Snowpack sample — Rabbit Ears Pass, Jackson County, Colorado, USA (12/17/25, 1:08 PM MST)
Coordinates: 40.387, -106.625
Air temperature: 34 °F
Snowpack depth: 46 cm
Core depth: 30 cm
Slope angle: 6°, slope face: 165°
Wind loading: medium
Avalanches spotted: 0
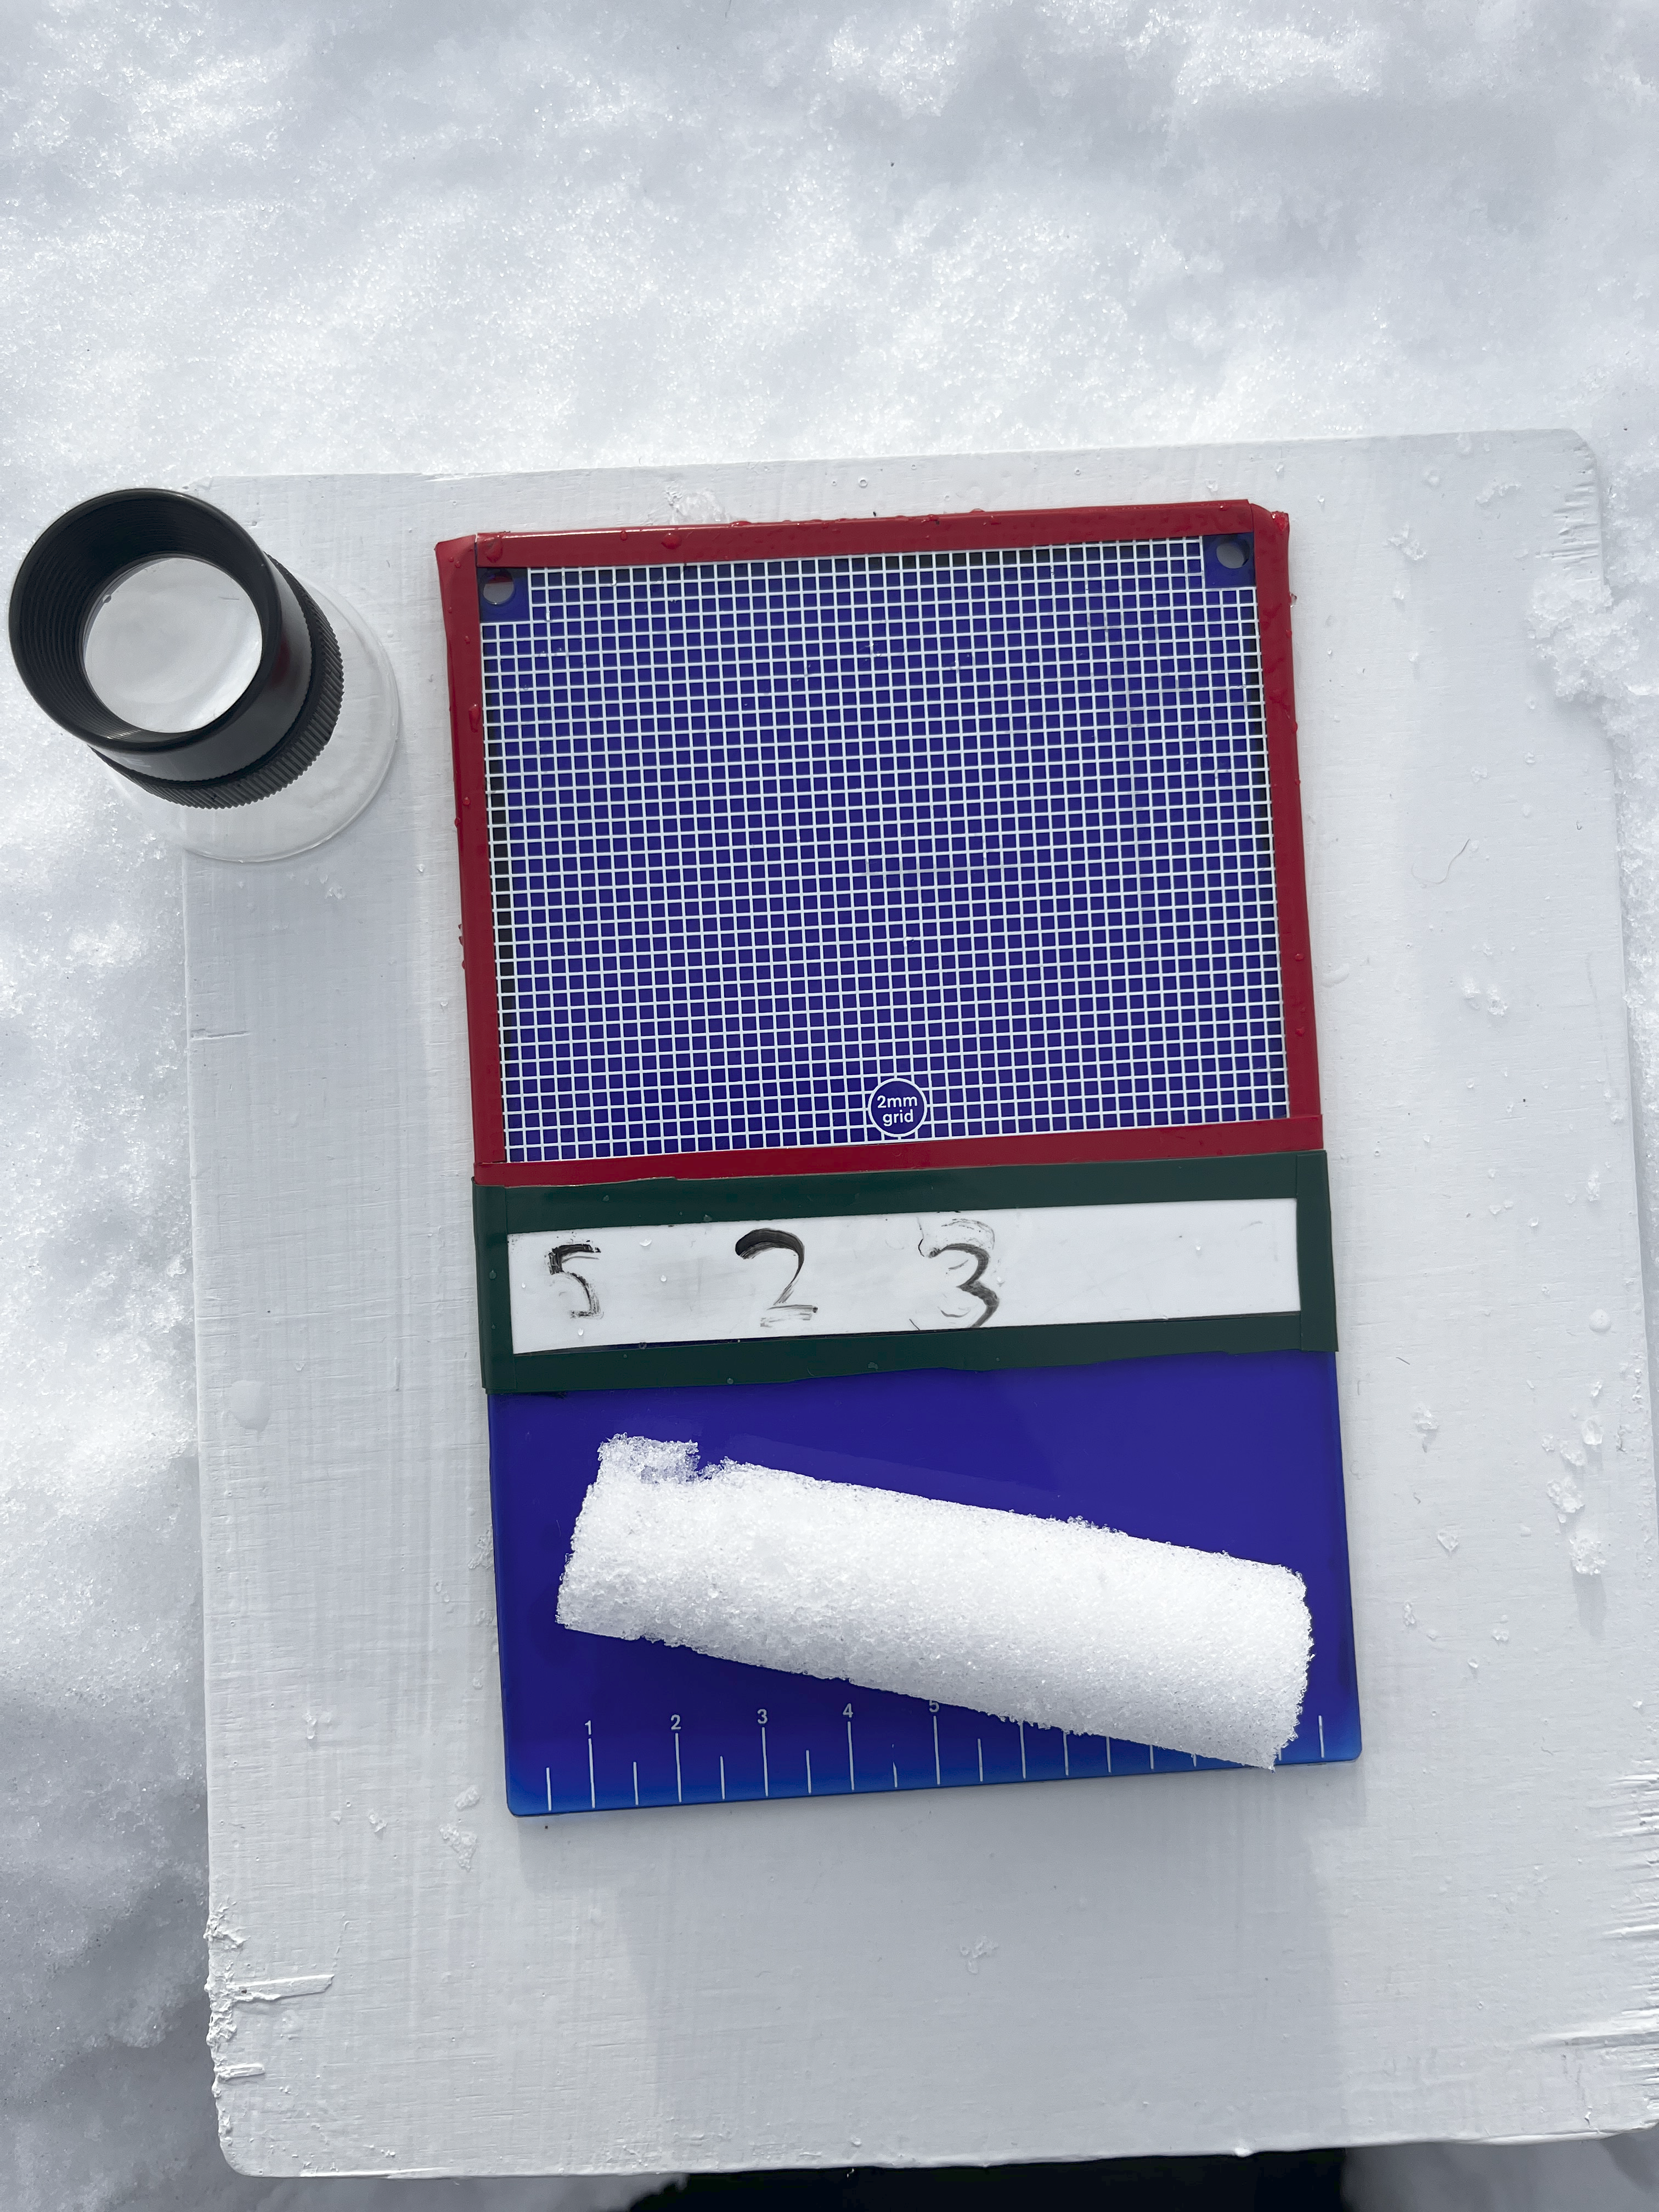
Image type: crystal_card
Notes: No avalanches spotted nearby, although collected in a meadowy area with minimal risk on this face of the pass.